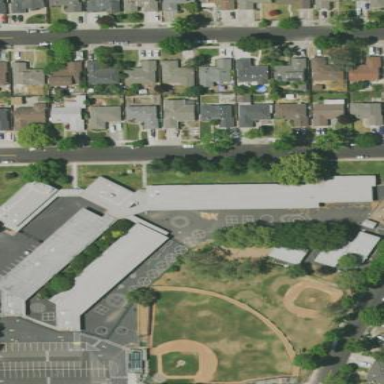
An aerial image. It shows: Schoolyard with asphalt surface.